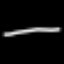
Label: line